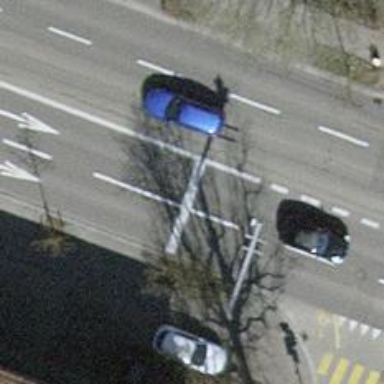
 which is classified as primary highway."